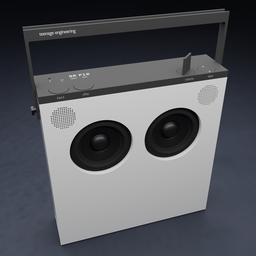
Label: electronics